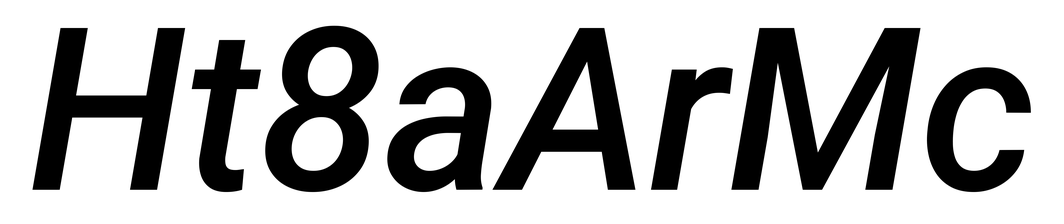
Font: Roboto-Italic_Medium_Italic